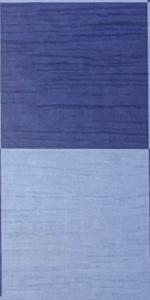
Label: Empty